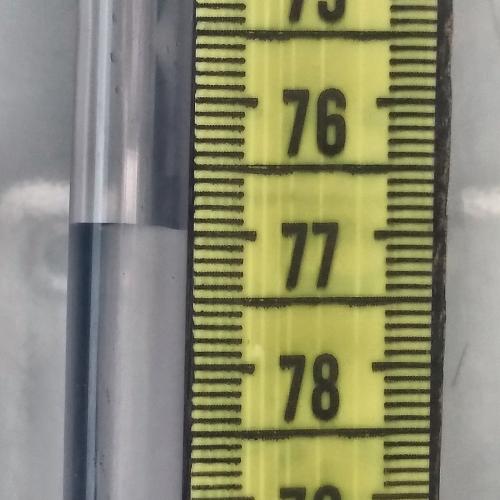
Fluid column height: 77.0 cm